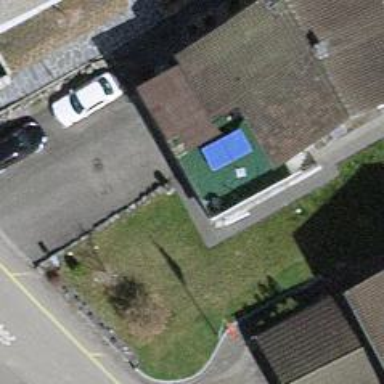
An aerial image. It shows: Detached building.